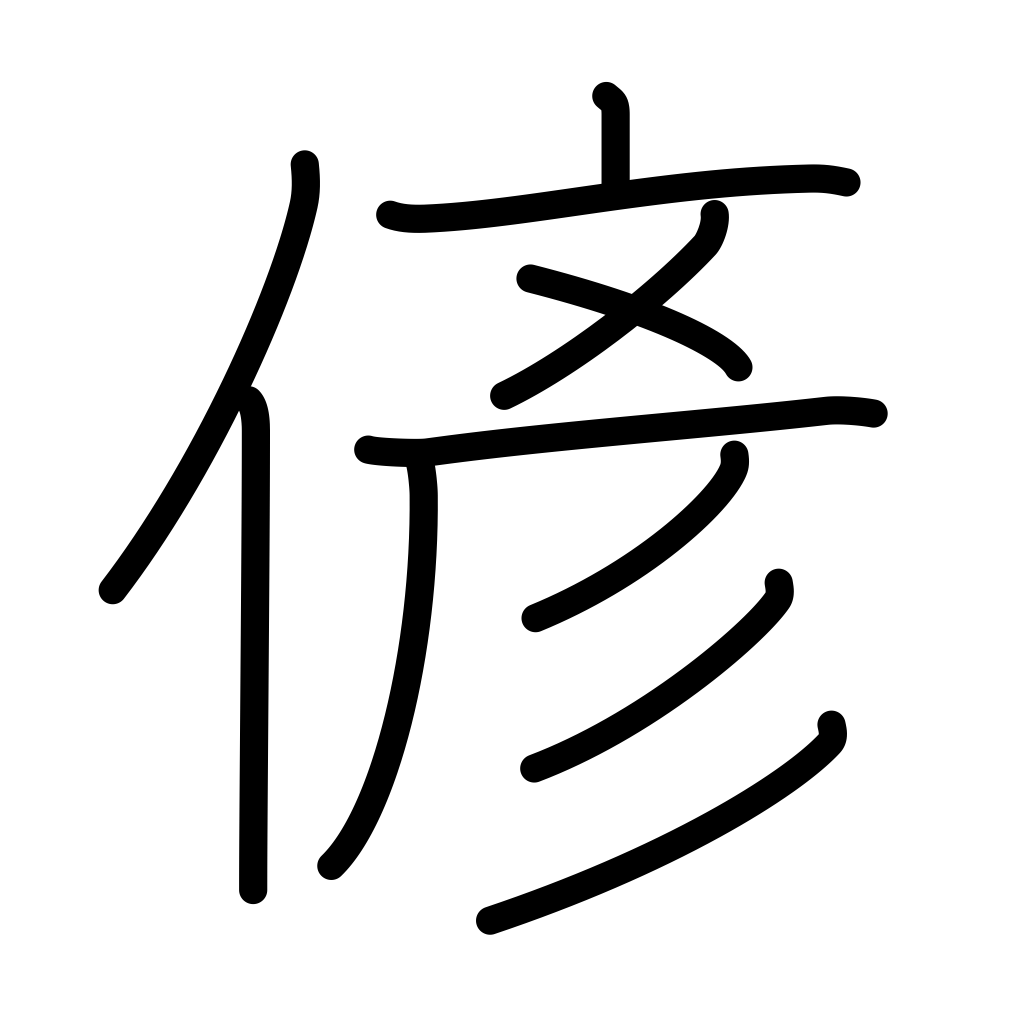
Meaning: fake, counterfeit